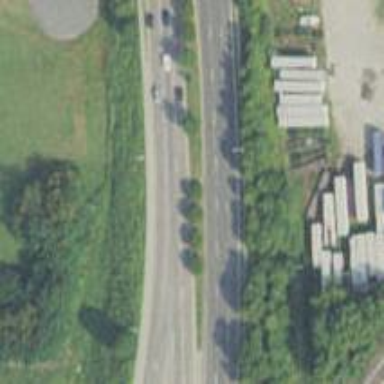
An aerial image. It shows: Motorway junction.